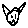
Label: cat